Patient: sex M, age 31
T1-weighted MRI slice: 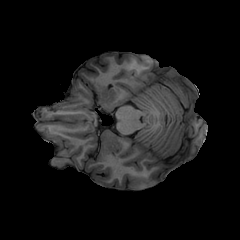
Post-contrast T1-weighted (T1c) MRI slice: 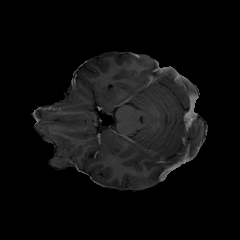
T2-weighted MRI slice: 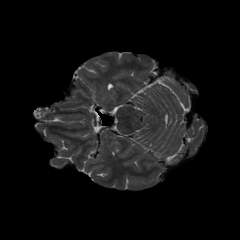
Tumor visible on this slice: yes
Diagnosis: Astrocytoma, IDH-mutant
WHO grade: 2